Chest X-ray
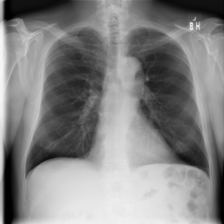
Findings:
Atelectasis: negative
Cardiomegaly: negative
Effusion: negative
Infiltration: negative
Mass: negative
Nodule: negative
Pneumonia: negative
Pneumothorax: negative
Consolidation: positive
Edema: negative
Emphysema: negative
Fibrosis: negative
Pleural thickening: negative
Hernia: negative